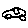
Label: car